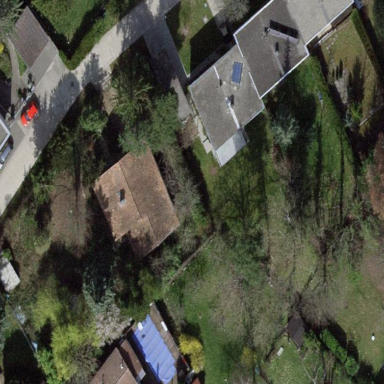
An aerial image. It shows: Garden surrounded by fence.